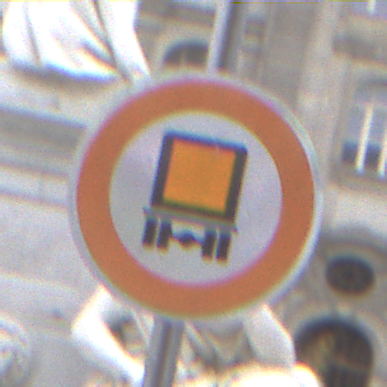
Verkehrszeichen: VerbotKennzeichnungspflichtigeKraftfahrzeugeGefaehrlicheGueter
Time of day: Midday
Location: Outdoor (Urban)
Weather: Overcast
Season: NotSpecified
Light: Natural